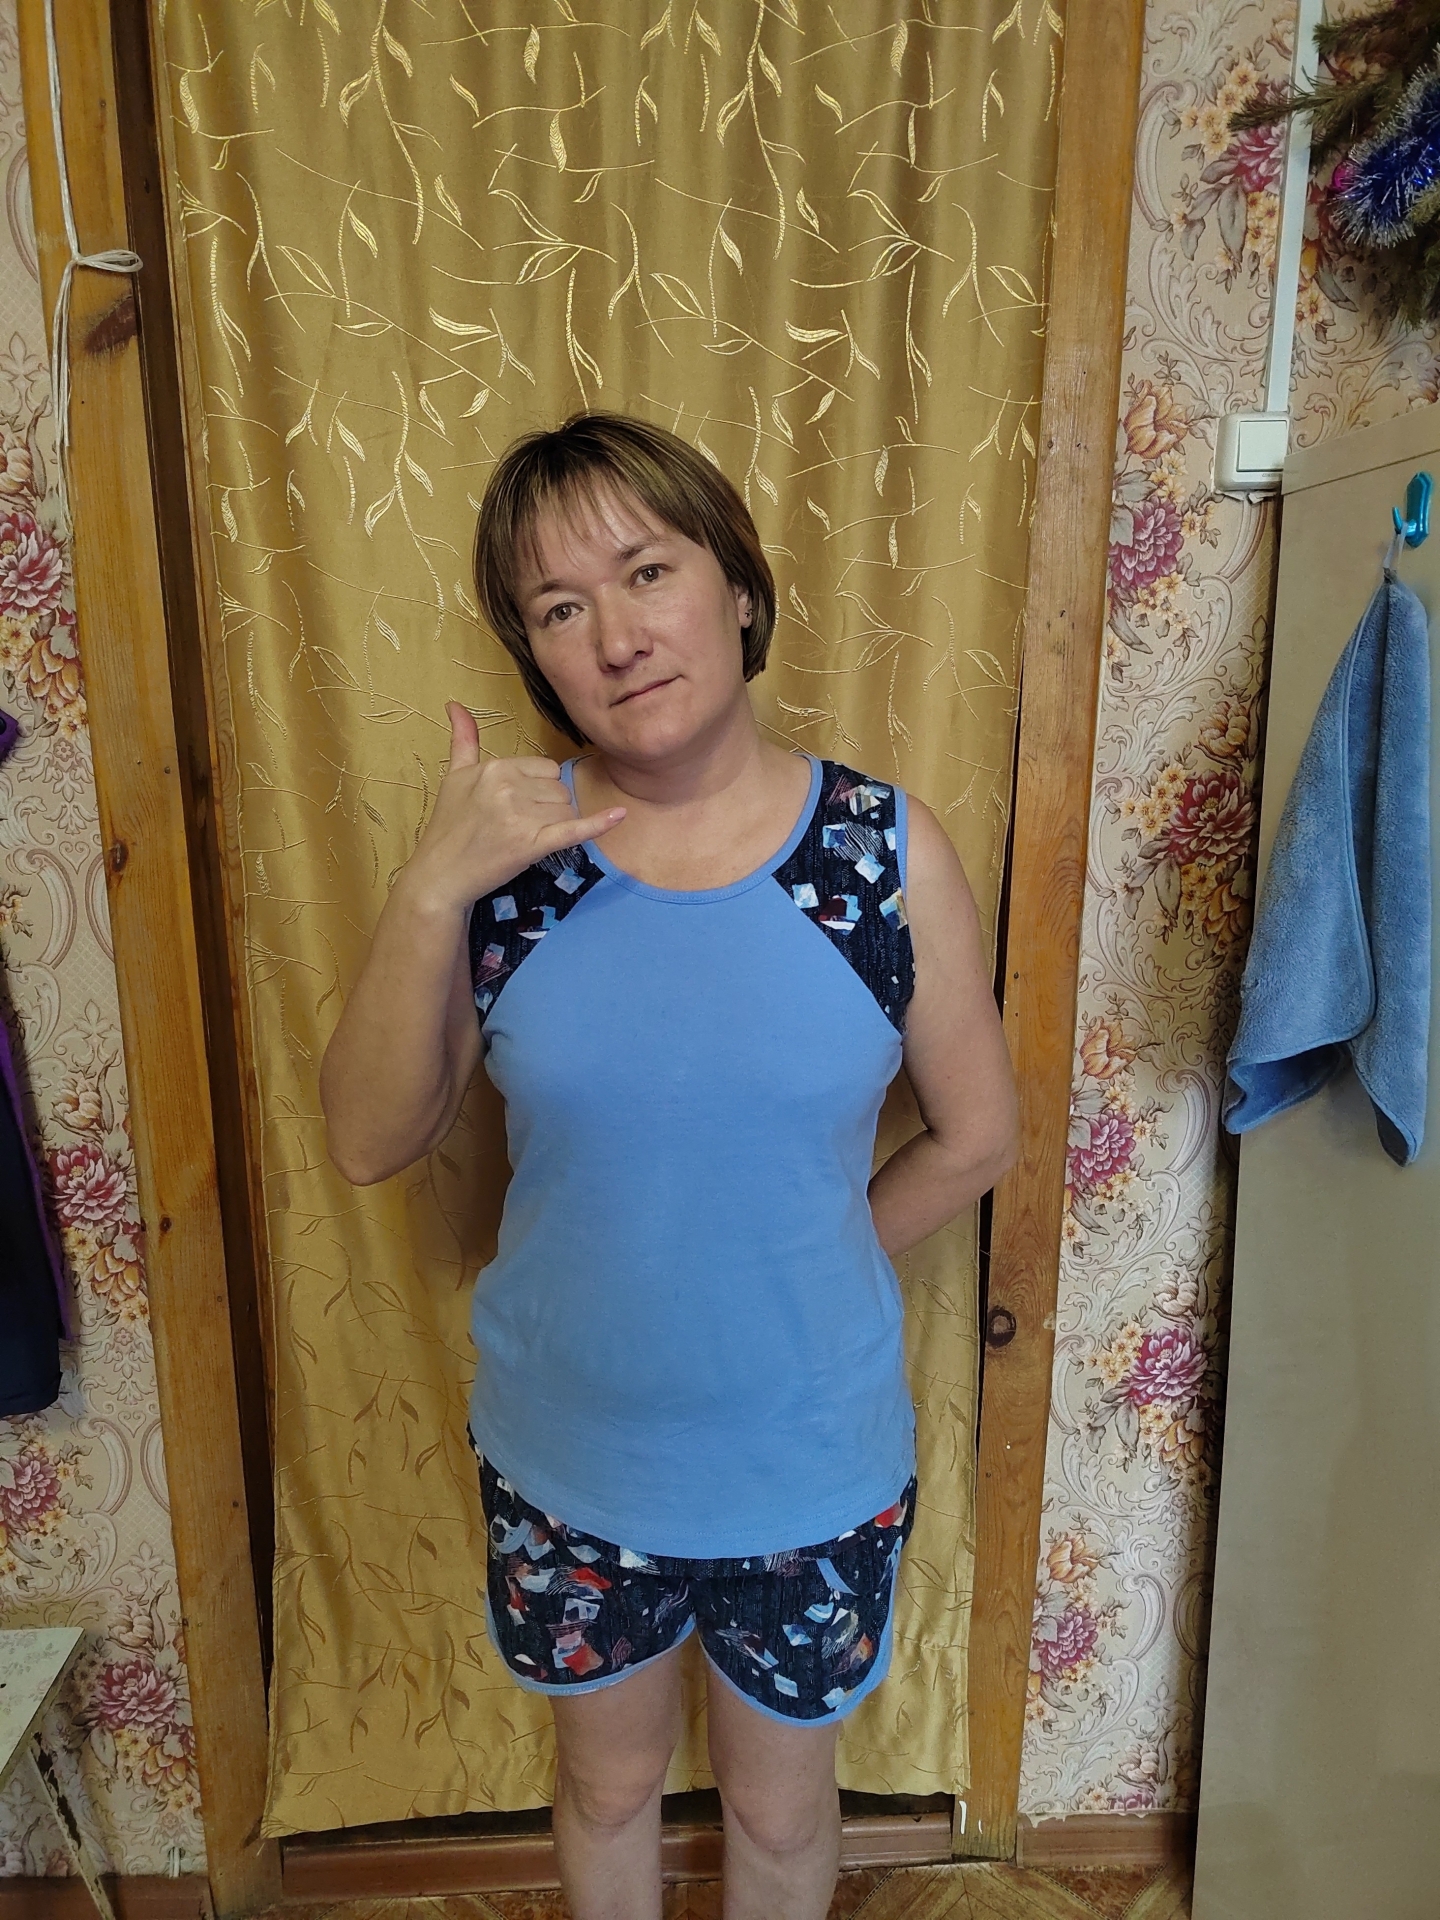
Label: clear